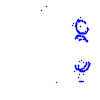
Particle: proton